Field crop: maize
Growth stage: 2
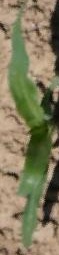
Species: maize